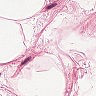
Metastatic tissue present: no